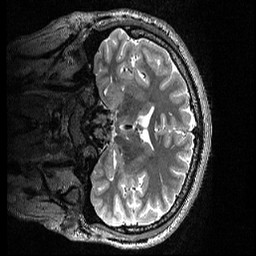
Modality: T2w
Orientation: coronal
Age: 22
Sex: male
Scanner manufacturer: siemens
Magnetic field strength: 3 T
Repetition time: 3.2 s
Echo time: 0.56 s